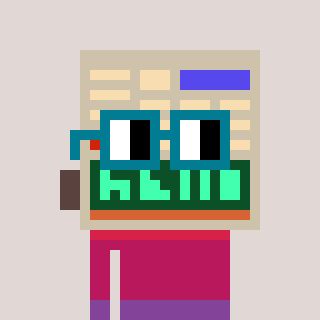
a pixel art character with square dark green glasses, a calculator-shaped head and a computerblue-colored body on a warm background